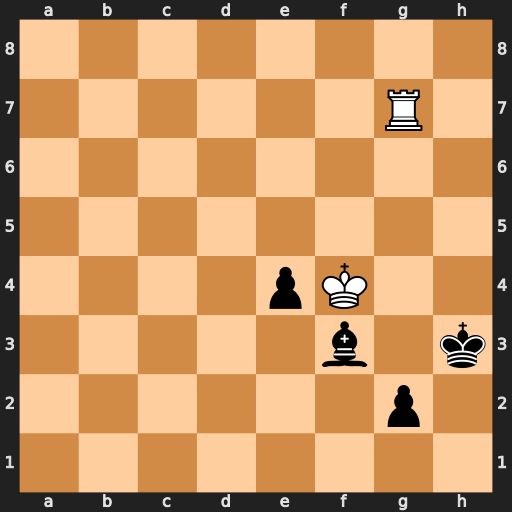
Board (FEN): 8/6R1/8/8/4pK2/5b1k/6p1/8
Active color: w
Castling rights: -
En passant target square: -
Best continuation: Rh7+ Bh5 Rxh5#